Interaction volume radius: 5 \u00c5
Interaction volume height: 25 \u00c5
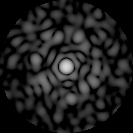
Disorder parameter: 0.8362